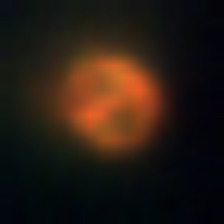
Taxon: NanoPlankton
Group: Other